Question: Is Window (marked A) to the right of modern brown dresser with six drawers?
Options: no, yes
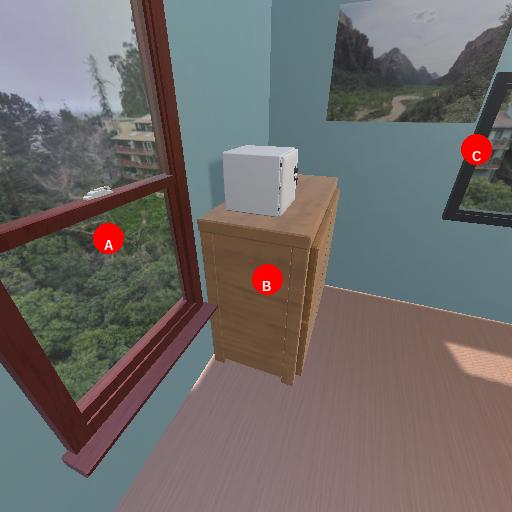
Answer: no